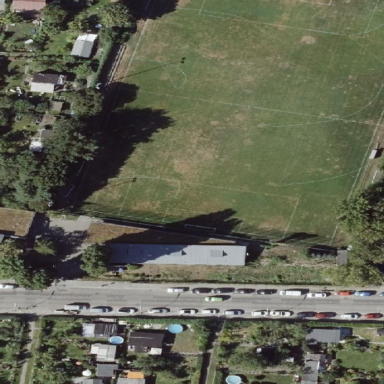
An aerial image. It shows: Soccer pitch for leisureland activities.